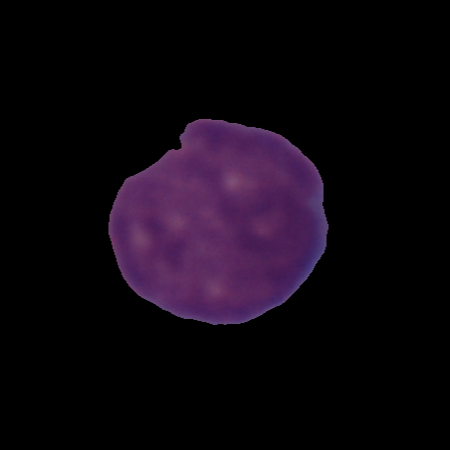
Label: cancer